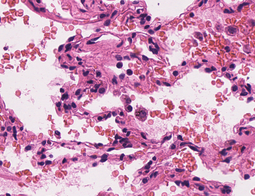
Tumor epithelial tissue: no
Tumor-associated stroma tissue: no
Normal tissue: yes